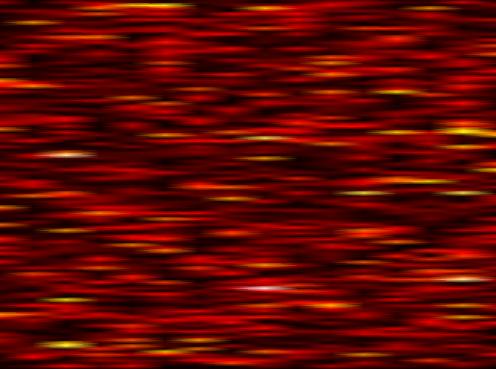
Label: UFMC